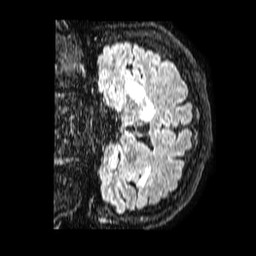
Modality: FLAIR
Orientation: coronal
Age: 54
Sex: female
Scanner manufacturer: philips
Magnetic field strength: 1.5 T
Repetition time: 4.8 s
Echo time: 0.3 s